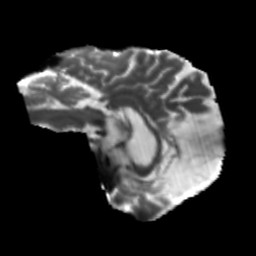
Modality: T2w
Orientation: sagittal
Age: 57
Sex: male
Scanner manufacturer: siemens
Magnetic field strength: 3 T
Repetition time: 5.47 s
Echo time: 0.0854 s